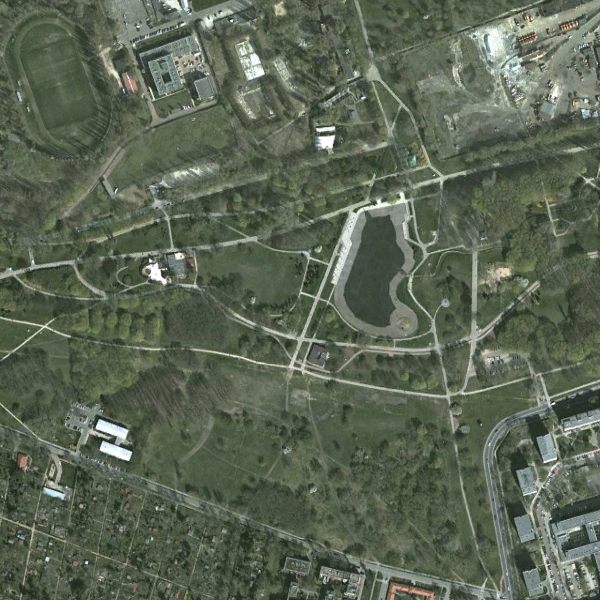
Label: Park